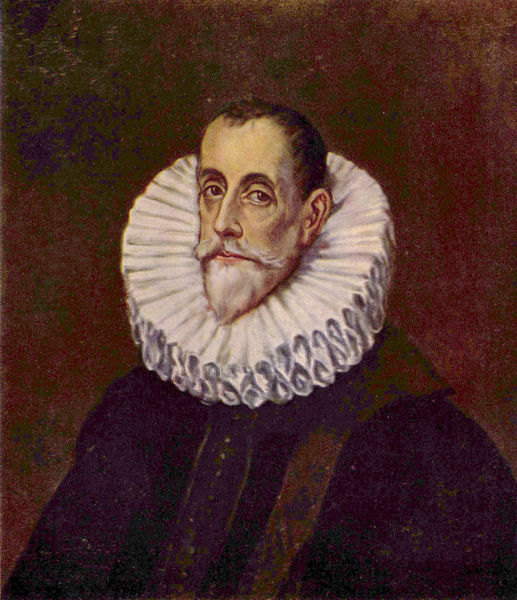
Titel: Porträt des Don Rodrigo Vasquez
Künstler: El Greco
Standort: Moskva
Institution: The Pushkin State Museum of Fine Arts
Schlagwörter: blau, dunkel, gemälde, mann, schatten, umhang, weiß, grün, braun, dunkelbraun, frisur, grau, haar, hell, hintergrund, licht, mund, nase, ohr, schwarz, stirn, blick, rot, alt, bart, schnurrbart, wand, augen, barock, falten, gesicht, kragen, mensch, vollbart, bildnis, hals, halskrause, herr, holland, niederlande, portrait, porträt, öl, geistlicher, gewand, haare, mantel, reich, stoff, adel, kaufmann, person, augenbrauen, brustbild, front, frontal, knopf, lippen, ohren, rosa, traurig, deutschland, spanien, düster, italien, lila, violett, melancholisch, streifen, rüschen, knöpfe, knopfleiste, schnauzbart, schnauzer, betrachter, velasquez, bla, markant, scharz, bürger, augenringe, adeliger, krause, heer, spitzbart, geheimratsecken, halbglatze, kurzhaarschnitt, rom, tracht, talar, pfarrer, stirnglatze, frontalansicht, hintergund, pastor, rötlich, frontansicht, niederländer, spitzenkragen, halskragen, oberlippenbart, bänder, el greco, kurzhaar, gewellt, grüm, evangelisch, grande, greco, prado, blöulich, haslkrause, schnurrbatz, spanische mode, unzufrieden, ribera, rüschenkragen, protestant, ol, bürgertracht, nachdenlichkeit